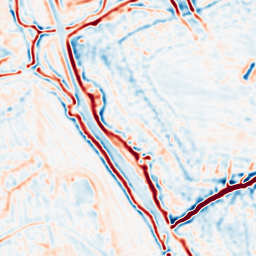
Category: multiscale
Decomposition family: log
Decomposition parameters: sigma: 2
Upsampling method: bilinear
Upsampling parameters: scale: 4
Upsampling scale: 4